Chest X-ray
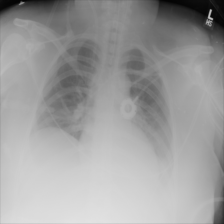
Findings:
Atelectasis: negative
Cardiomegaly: negative
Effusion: negative
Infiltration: negative
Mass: negative
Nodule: negative
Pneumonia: negative
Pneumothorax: negative
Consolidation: negative
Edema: negative
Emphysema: negative
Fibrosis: negative
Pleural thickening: negative
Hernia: negative